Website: bh-photo
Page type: billing-address
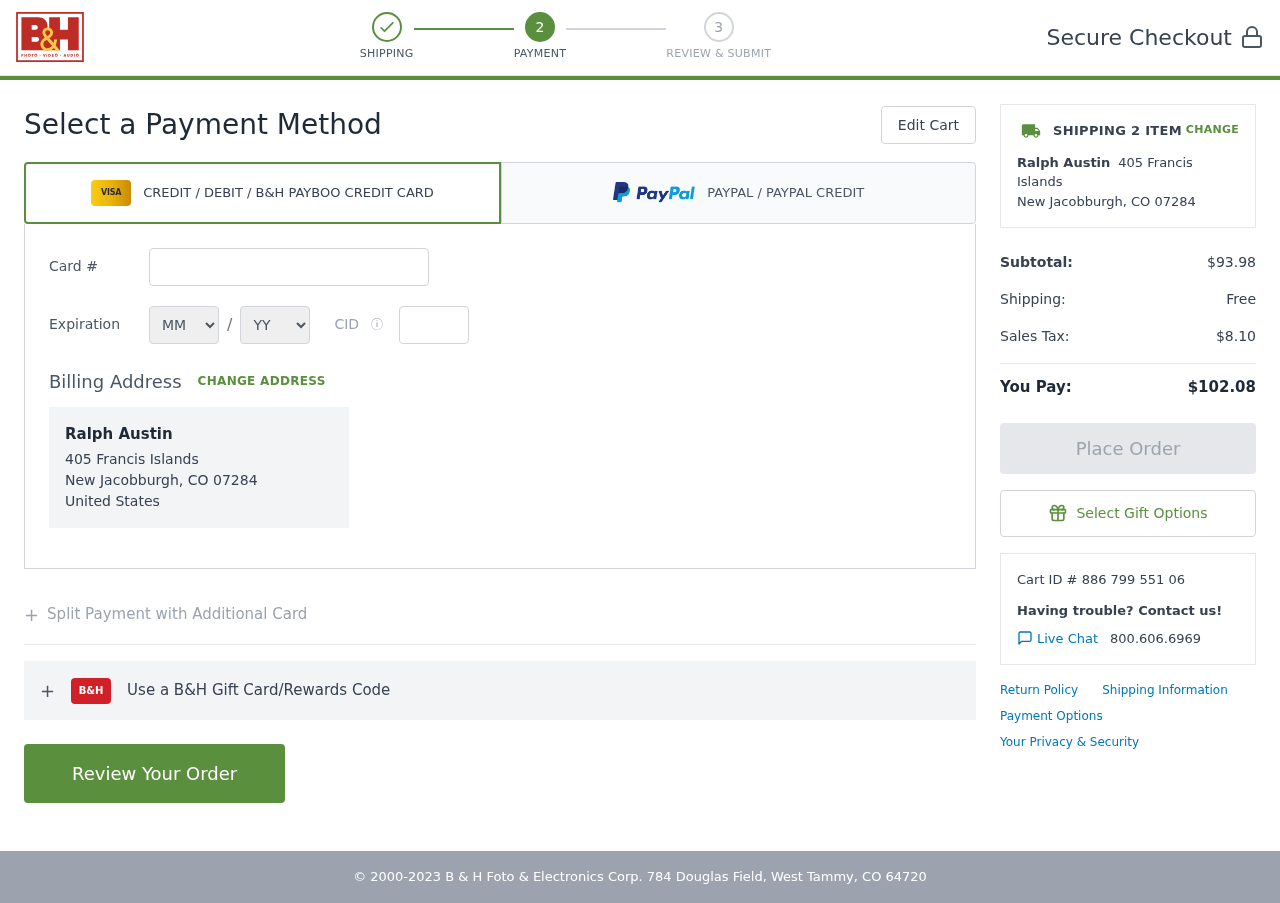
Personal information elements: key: PII_CARD_CVV
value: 837
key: PII_CARD_EXPIRY_MONTH
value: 10
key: PII_CARD_EXPIRY_YEAR
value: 27
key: PII_CARD_NUMBER
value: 2720 6489 4375 8475
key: PII_CITY_STATE_ZIP
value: New Jacobburgh, CO 07284
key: PII_COUNTRY
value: United States
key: PII_FULLNAME
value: Ralph Austin
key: PII_STREET
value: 405 Francis Islands
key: PII_FULLNAME2
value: Ralph Austin
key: PII_STREET2
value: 405 Francis Islands
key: PII_CITY_STATE_ZIP2
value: New Jacobburgh, CO 07284
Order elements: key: ORDER_NUM_ITEMS
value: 2
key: ORDER_SUBTOTAL
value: $93.98
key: ORDER_SHIPPING_COST
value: Free
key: ORDER_TAX
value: $8.10
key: ORDER_TOTAL
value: $102.08
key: ORDER_ID
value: Cart ID # 886 799 551 06